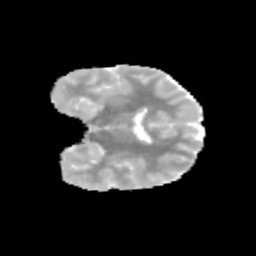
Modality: MD
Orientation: coronal
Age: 12
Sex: male
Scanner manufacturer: siemens
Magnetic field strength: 3 T
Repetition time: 3.8 s
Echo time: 0.07 s